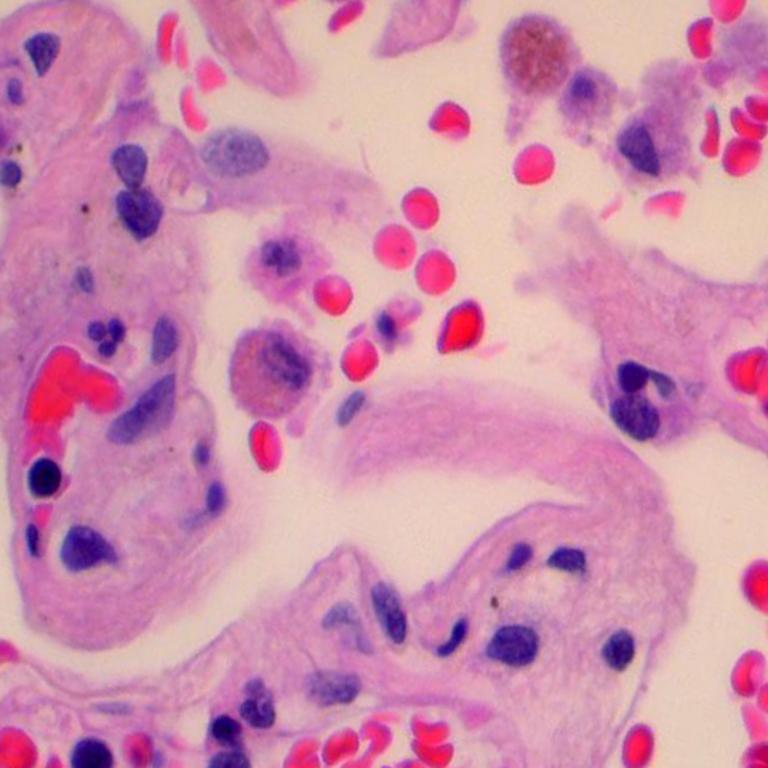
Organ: lung
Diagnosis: benign